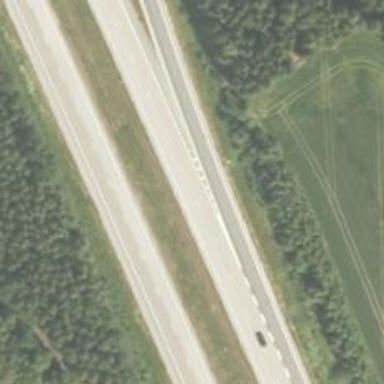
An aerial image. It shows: Motorway junction.